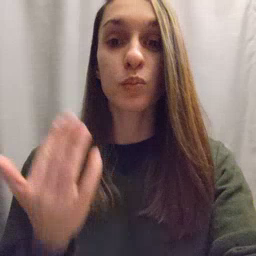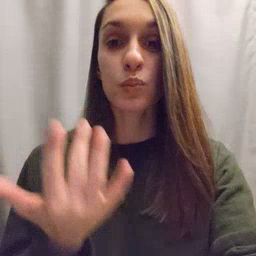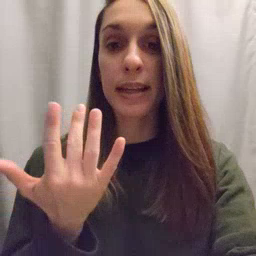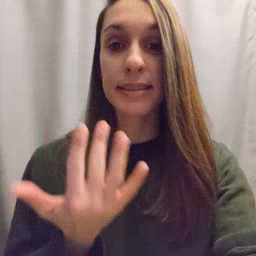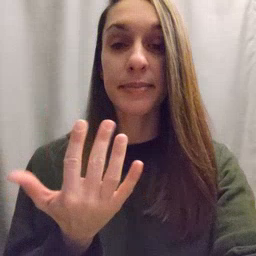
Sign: wait